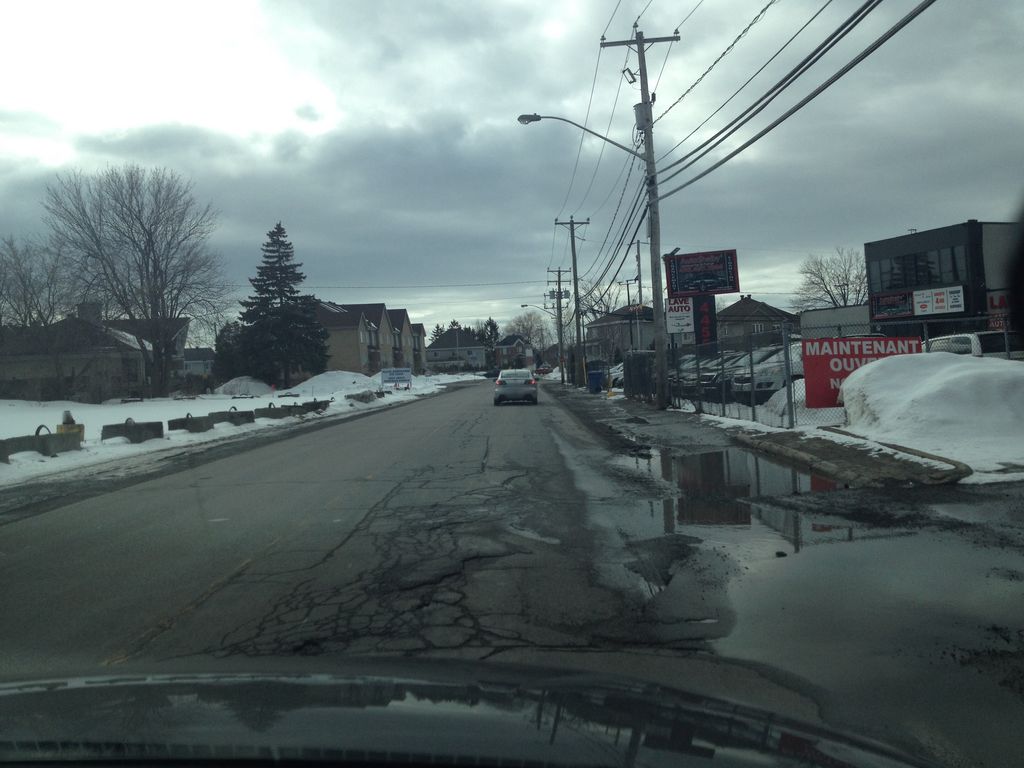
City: montreal